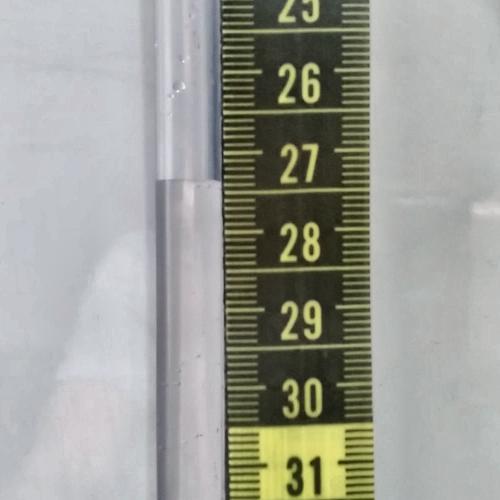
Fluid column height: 27.4 cm